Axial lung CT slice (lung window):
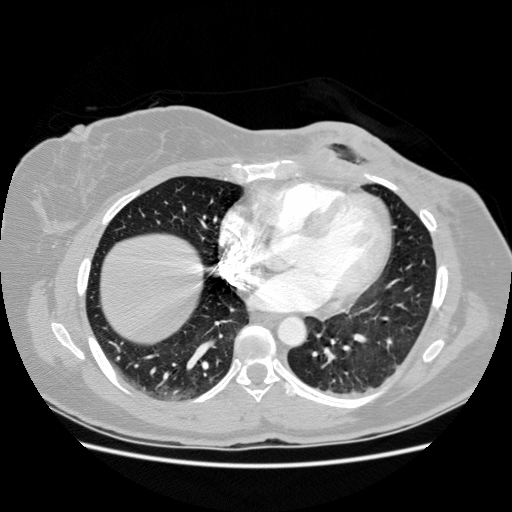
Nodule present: no